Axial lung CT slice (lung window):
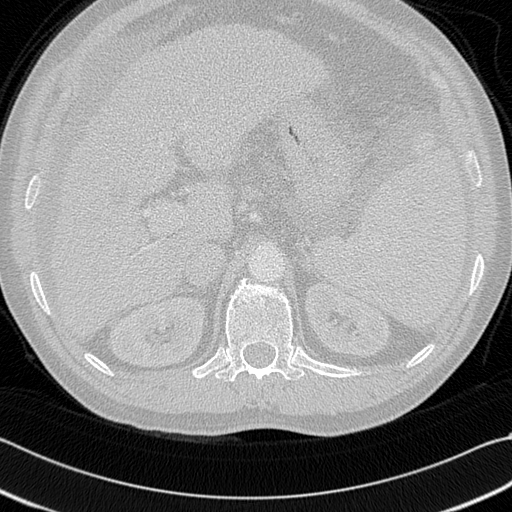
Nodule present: no